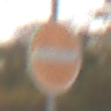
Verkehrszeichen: VerbotDerEinfahrt
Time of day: MorningAfternoon
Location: Outdoor (Nature)
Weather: Overcast
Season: NotSpecified
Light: Natural